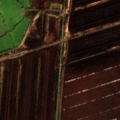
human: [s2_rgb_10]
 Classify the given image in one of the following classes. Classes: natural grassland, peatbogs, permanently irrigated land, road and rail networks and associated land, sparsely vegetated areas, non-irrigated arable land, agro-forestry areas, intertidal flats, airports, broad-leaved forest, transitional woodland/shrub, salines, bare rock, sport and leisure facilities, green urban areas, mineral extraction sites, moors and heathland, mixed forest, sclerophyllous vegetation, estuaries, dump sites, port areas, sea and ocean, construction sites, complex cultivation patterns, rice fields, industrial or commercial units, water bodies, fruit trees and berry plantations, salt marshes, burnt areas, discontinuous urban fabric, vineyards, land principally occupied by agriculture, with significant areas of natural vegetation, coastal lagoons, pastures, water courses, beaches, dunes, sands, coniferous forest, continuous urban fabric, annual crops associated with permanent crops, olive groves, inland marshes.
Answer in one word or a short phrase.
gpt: pastures, peatbogs